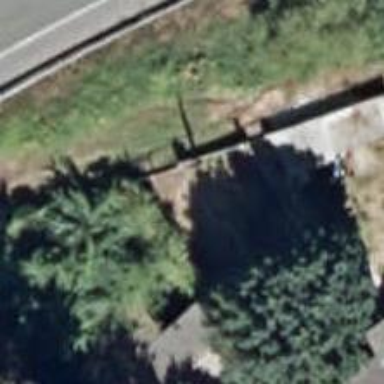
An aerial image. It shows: Gate.